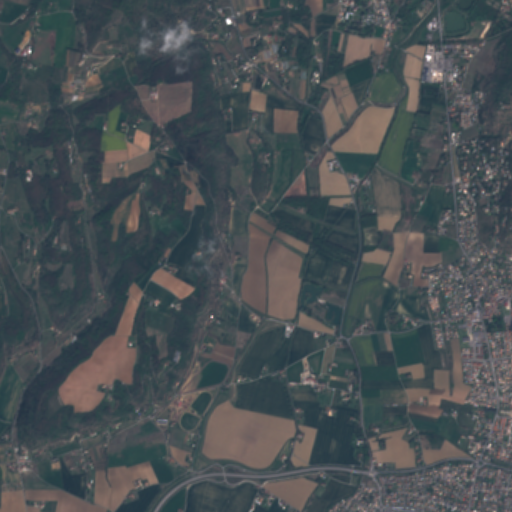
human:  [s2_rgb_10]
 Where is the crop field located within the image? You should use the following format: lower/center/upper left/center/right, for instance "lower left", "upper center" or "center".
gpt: The crop field is located in the lower left of the image.
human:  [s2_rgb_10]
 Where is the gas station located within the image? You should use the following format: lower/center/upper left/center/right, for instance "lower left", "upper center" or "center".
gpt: The gas station is located in the upper right of the image.
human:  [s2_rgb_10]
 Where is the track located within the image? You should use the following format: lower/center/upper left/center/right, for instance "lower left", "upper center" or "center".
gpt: The track is located in the lower left of the image.
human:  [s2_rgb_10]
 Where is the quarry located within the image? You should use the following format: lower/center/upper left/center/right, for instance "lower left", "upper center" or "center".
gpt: There is no quarry in the image.